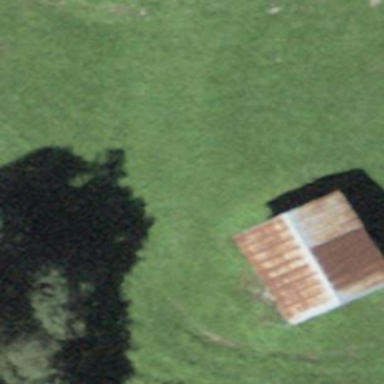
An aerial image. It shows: Shed.